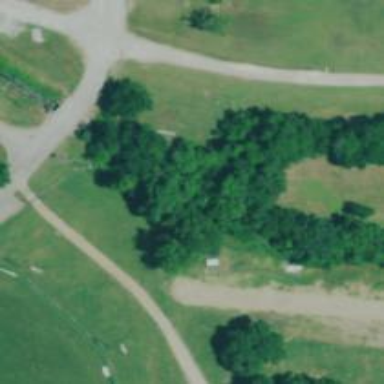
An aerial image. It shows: Disc golf basket.